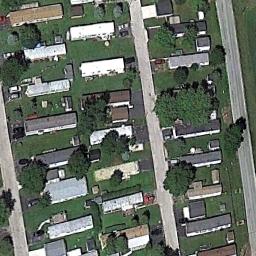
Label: mobile_home_park